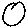
Label: circle